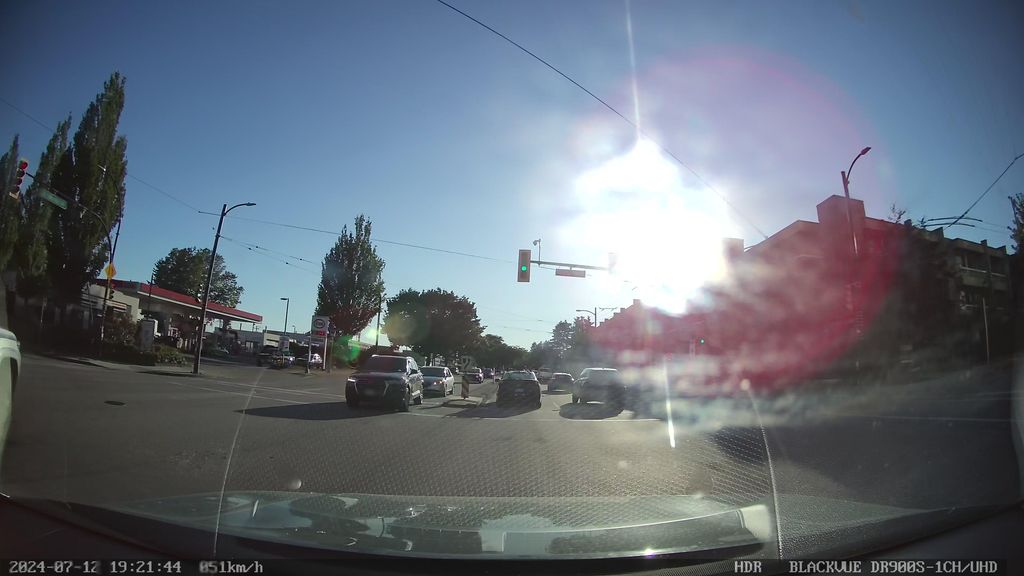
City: vancouver